Question: I want to create a view like the calendar in the image below, but I don't know where to start. I would like to find the best approach for this. I thought about the GridView but it did not work out. Does anyone have any suggestions, please?

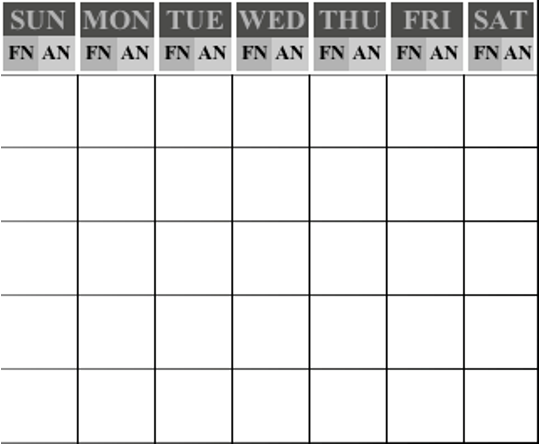
Answer: Android does not offer any calendar view in the SDK. That is a big loss from the developer's point of view. There are lots of situations where it would be beneficial to display days of a month and provide some option for the user to choose the day.
One solution is to use a 3rd party component. The second one is to implement one by your own
check these links, would be helpful to you
<URL>
and this
<URL>